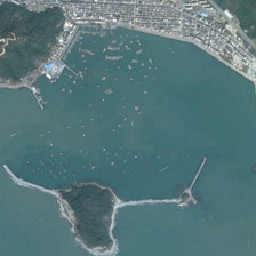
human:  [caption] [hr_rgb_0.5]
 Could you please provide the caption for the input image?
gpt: Damm is surrounded by dense buildings from this building.

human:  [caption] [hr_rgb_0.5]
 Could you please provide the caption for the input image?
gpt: near buildings and hills the port has a wall connecting two islands.

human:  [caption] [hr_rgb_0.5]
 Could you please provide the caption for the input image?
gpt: Near buildings and hills, the port has a wall connecting the two islands.

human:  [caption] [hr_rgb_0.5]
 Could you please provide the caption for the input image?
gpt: The port connects two islands near the building and the hill.

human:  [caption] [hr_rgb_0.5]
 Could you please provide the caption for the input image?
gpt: The dam extends from the island and surrounds the busy port with dense buildings on the bank.